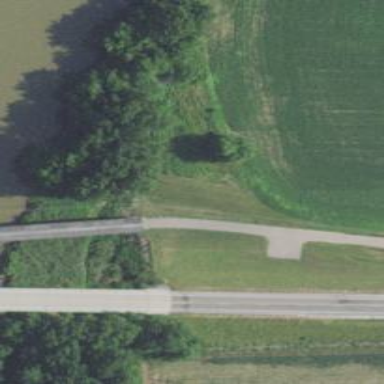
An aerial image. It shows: Covered bridge on service road leading to tourist attraction.